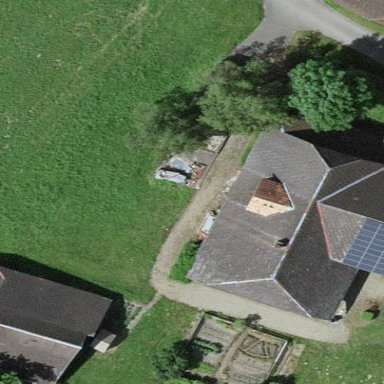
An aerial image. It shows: Farm building.